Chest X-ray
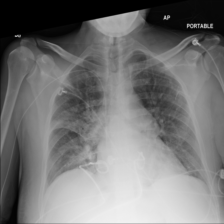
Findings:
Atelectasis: negative
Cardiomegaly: negative
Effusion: negative
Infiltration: negative
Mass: negative
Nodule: negative
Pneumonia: negative
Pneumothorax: negative
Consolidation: positive
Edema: negative
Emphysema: negative
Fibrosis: negative
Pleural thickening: negative
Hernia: negative